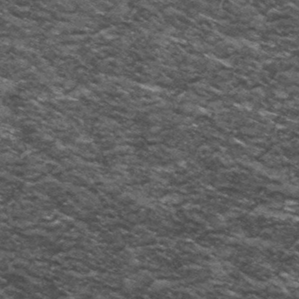
Label: frost